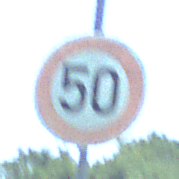
Verkehrszeichen: Geschwindigkeit50
Umgebung: Outdoor, Nature
Tageszeit: Midday
Wetter: Clear
Licht: Natural
Jahreszeit: Summer
Kontrast: HighContrast